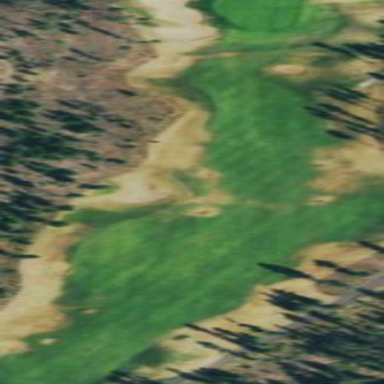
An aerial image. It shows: Grassy area designated as golf fairway.